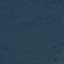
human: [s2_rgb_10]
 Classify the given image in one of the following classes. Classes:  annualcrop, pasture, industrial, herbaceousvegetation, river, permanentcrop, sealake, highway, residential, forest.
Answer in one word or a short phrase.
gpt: Forest